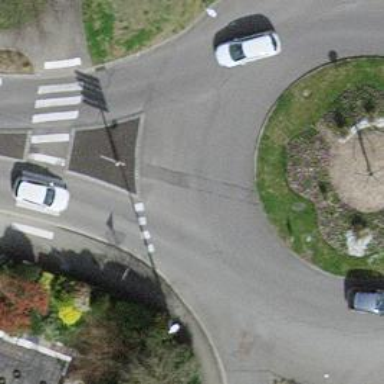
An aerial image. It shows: Tertiary road with asphalt surface leading to roundabout junction.